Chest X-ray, PA view. Patient: 46 years old, sex M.
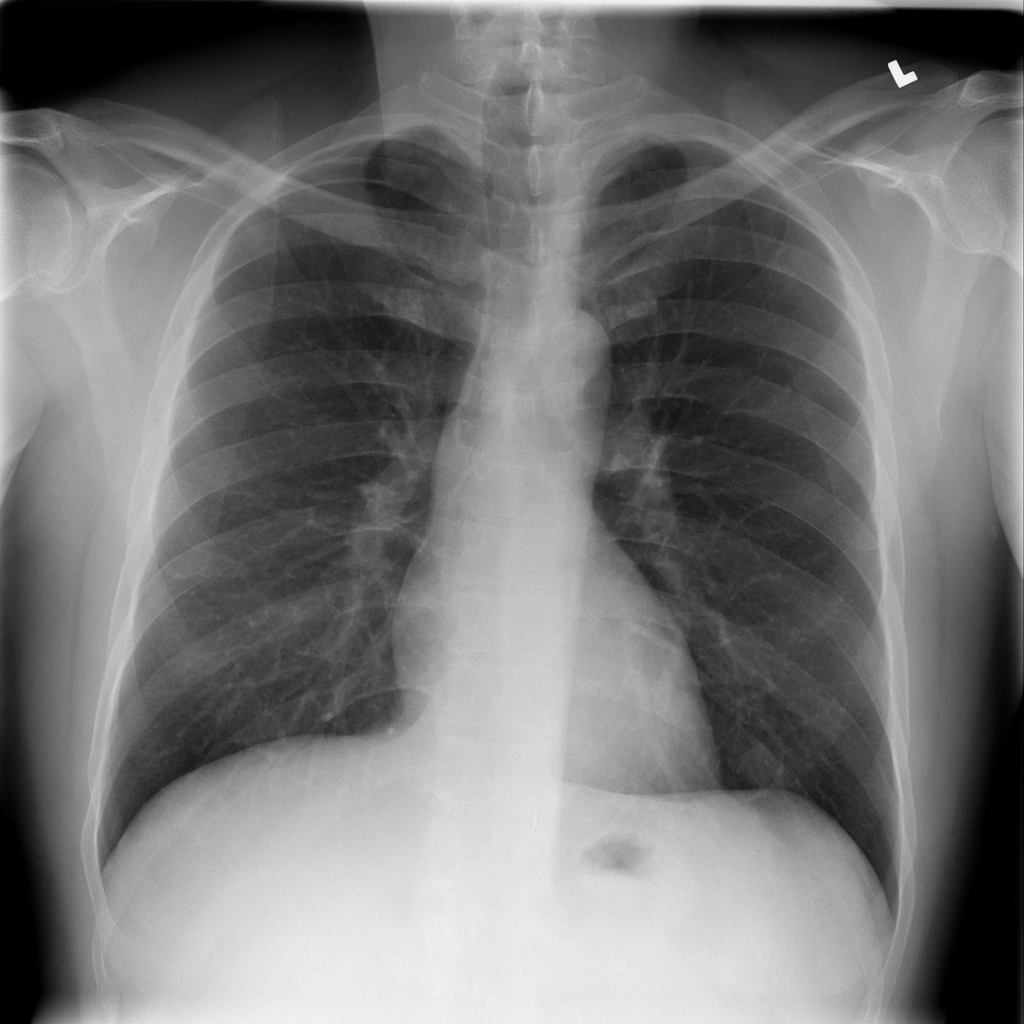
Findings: No Finding